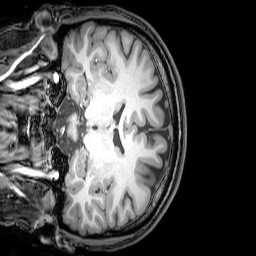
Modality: T1w
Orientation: coronal
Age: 26
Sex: male
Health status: healthy
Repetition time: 0.081 s
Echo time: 0.037 s